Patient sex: F
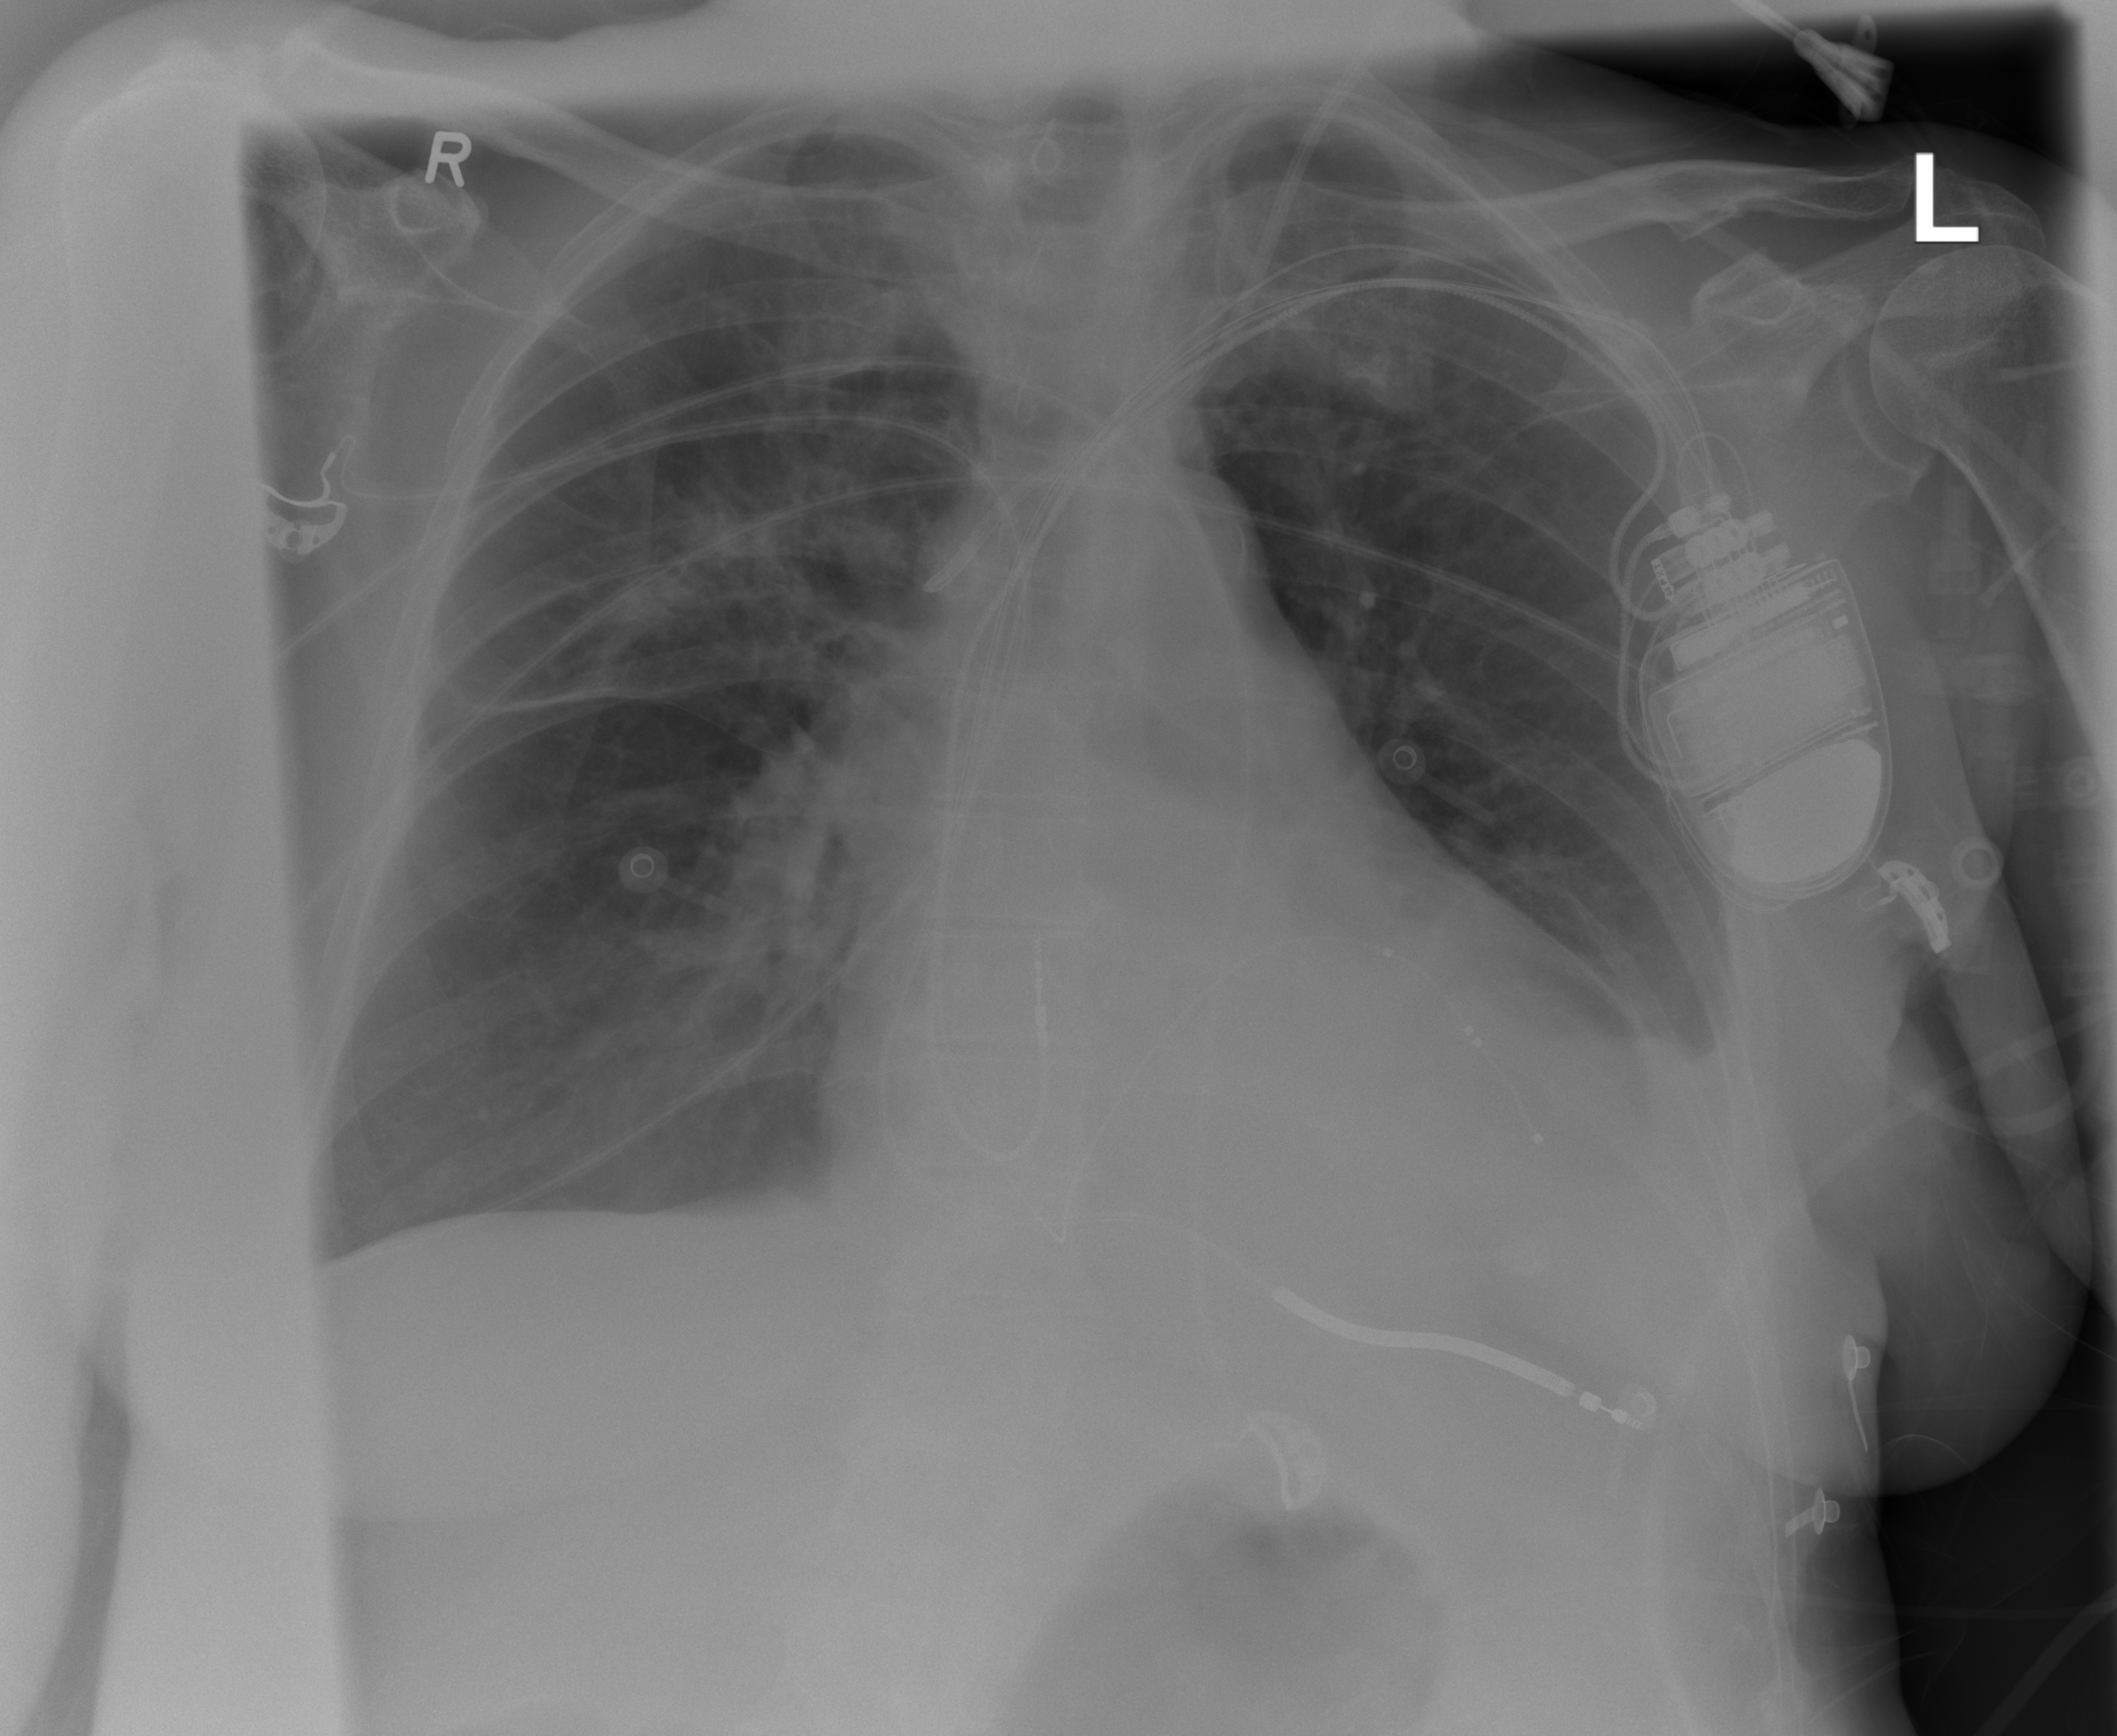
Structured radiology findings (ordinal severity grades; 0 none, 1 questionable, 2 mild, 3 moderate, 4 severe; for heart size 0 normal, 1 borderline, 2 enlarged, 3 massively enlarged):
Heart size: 0
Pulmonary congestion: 0
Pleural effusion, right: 2
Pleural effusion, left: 2
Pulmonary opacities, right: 2
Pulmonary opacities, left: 0
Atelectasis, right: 2
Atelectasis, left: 2